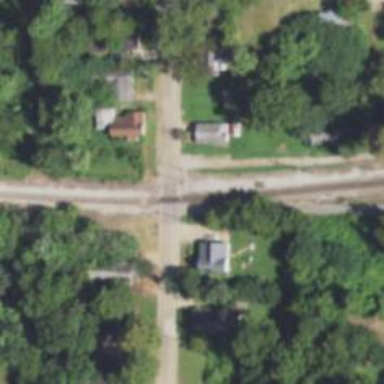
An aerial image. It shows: Road with stop sign.